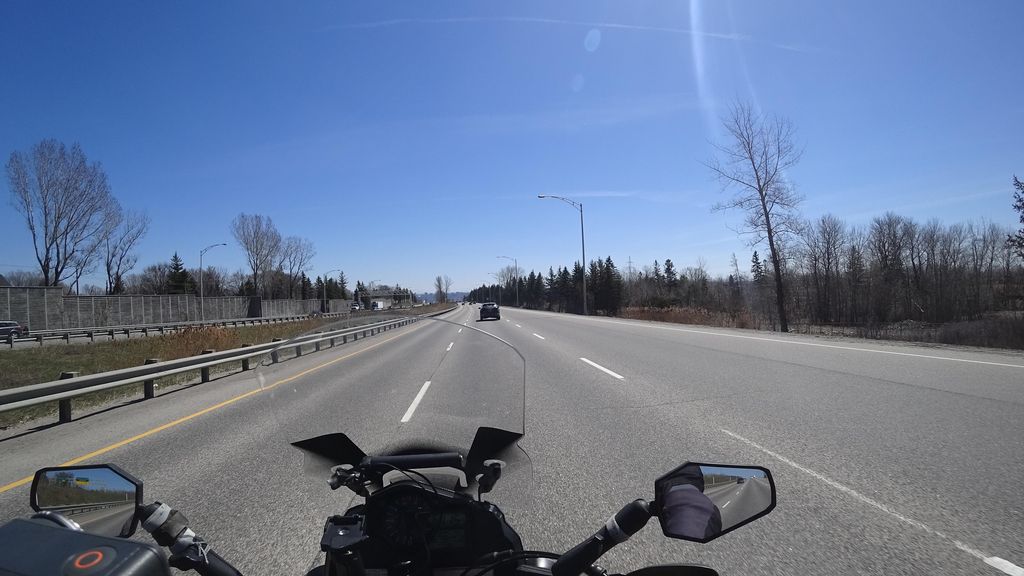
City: quebec_city